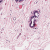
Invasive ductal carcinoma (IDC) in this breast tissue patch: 0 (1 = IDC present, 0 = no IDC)